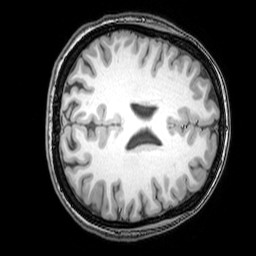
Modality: T1w
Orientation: axial
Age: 24
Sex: female
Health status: healthy
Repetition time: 0.081 s
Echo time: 0.037 s